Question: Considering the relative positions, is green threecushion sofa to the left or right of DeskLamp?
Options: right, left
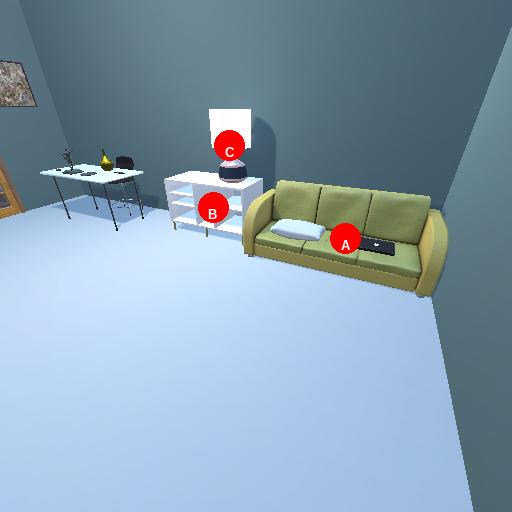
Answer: right